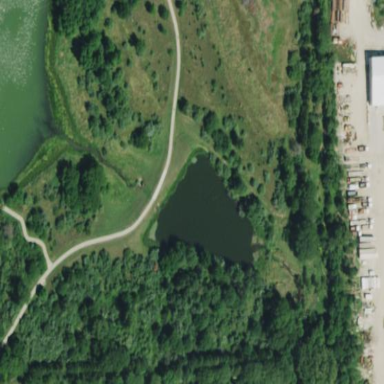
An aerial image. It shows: Sediment control pond with natural water.